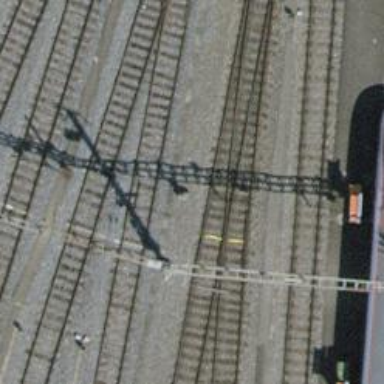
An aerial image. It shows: Yard with single rail track. The railway track is electrified with contact line for service purposes.